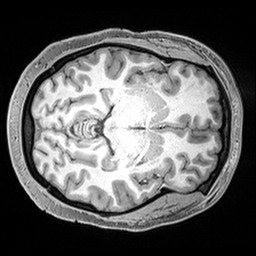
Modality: T1w
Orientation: axial
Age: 23
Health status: healthy
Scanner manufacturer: siemens
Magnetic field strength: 3 T
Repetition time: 2.4 s
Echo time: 0.00217 s